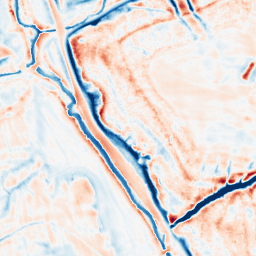
Category: edge_preserving
Decomposition family: bilateral
Decomposition parameters: d: 21
sigma_color: 150
sigma_space: 25
Upsampling method: cubic_mitchell
Upsampling parameters: scale: 8
Upsampling scale: 8